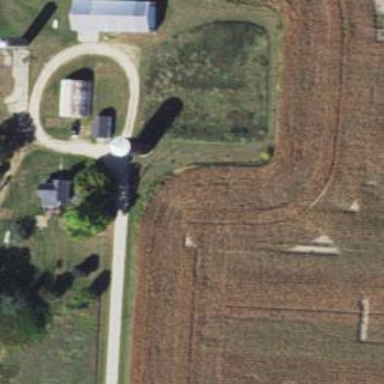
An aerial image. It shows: Silo.